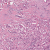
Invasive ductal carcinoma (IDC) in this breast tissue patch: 1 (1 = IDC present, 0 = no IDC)